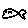
Label: fish